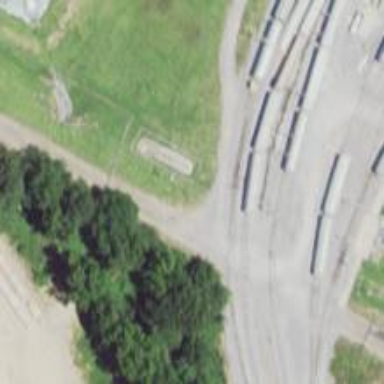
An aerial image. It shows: Rail spur service.